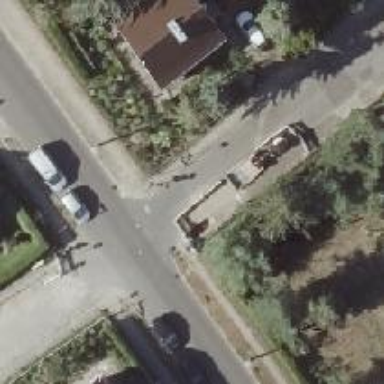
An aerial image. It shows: Residential road with separate sidewalks on both sides.